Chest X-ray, PA view. Patient: 56 years old, sex M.
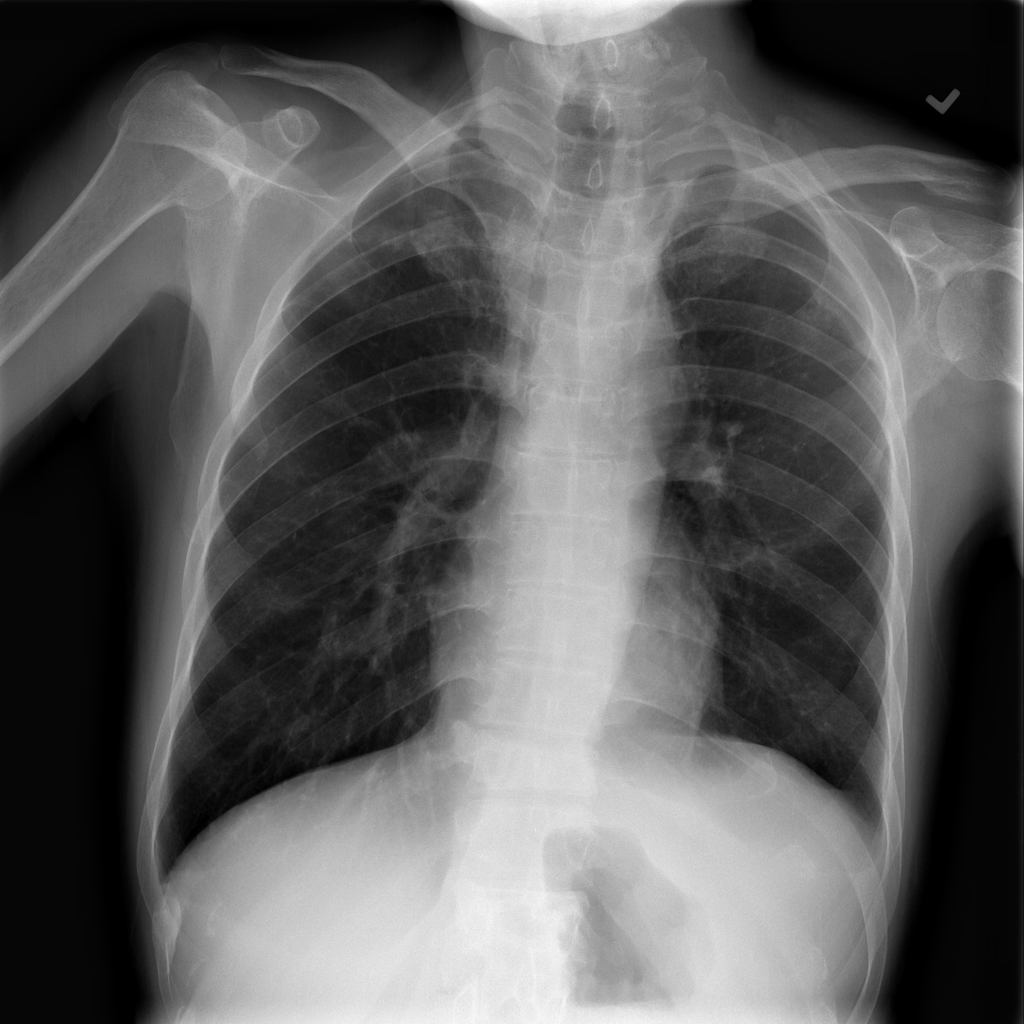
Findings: No Finding